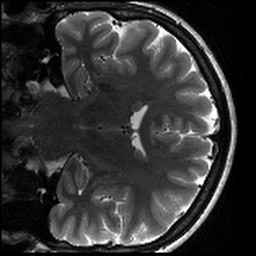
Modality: T2w
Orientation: coronal
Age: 25
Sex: female
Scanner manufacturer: siemens
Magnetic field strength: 3 T
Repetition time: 8.02 s
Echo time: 0.08 s